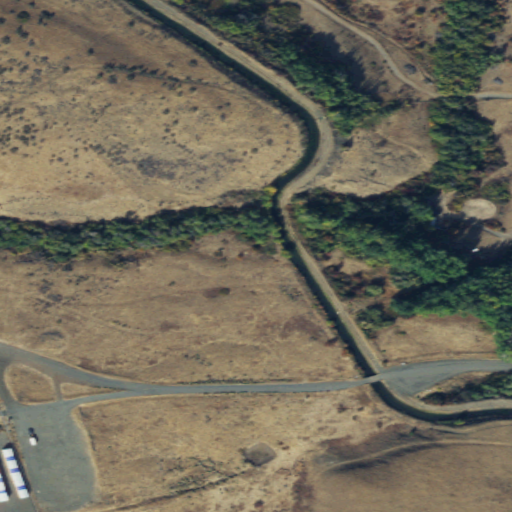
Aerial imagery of valley in Washington named Watt Canyon containing shrub, grassland, open development, low intensity development, and medium intensity development